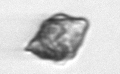
Label: Kryptoperidinium_triquetrum